Field crop: maize
Growth stage: 1
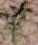
Species: atriplex